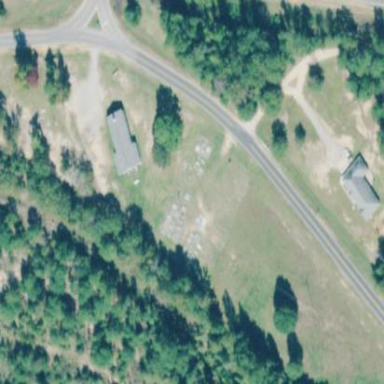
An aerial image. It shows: Cemetery.